Три элемента, среди которых могут быть резисторы, конденсаторы и катушки индуктивности, соединены звездой (см. рисунок).  При подключении источника переменного напряжения к выводам $1$ и $2$ цепи вольтметр переменного тока, подключенный к выводам $1$ и $3$ , показывает $80~В$. При подключении вольтметра к выводам $2$ и $3$ он показывает $45~В$. При подключении того же источника к выводам $1$ и $3$ вольтметр показывает $21~В$ между выводами $2$ и $3$ и $28~В$ между $1$ и $2$. При подключении источника к выводам $2$ и $3$ вольтметр показывает $21~В$ между $1$ и $2$ и $28~В$ между $1$ и $3$.
Определите напряжение источника.
Определите элементы цепи, соответствующие лучам звезды. Можно ли однозначно установить тип элементов цепи?
Определите отношение силы токов $I_{12}: I_{13}: I_{23}$ через источник при его подключении к выводам $1$ и $2$, $1$ и $3$, $2$ и $3$. Источник, вольтметр и все элементы цепи можно считать идеальными.
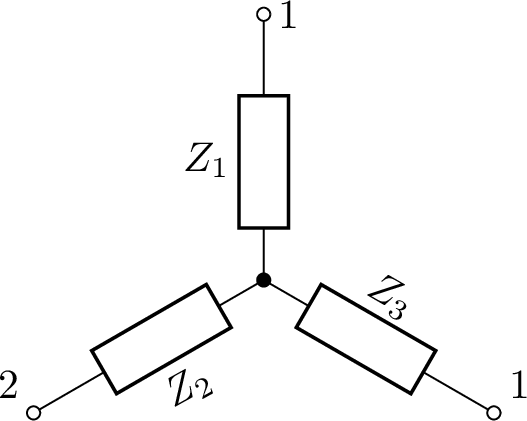
Определите напряжение источника.
Решение: При подключении к источнику переменного тока двух последовательно соединенных элементов напряжения на них складываются так же, как векторы, модуль которых равен напряжению, которое показывает вольтметр. Угол между осью абсцисс и этим вектором примем равным $0^{\circ}$ для резистора, тогда для конденсатора он будет равен $-90^{\circ}$, а для катушки индуктивности $+90^{\circ}$. Заметим, что суммарное напряжение всегда не превосходит суммы напряжений. Предположим, что один из элементов $1$ и $2$ является катушкой индуктивности, а другой - конденсатором. Тогда суммарное напряжение на них составляет $U_{12}=80~В-45~В=35~В$, что равно напряжению источника. Заметим, что $21^{2}+28^{2}=35^{2}$, значит, в силу правила сложения напряжений, элемент $3$ является резистором. При такой схеме нельзя различить, какой из элементов $1$ и $2$ является конденсатором, а какой - катушкой индуктивности. Действительно, если, сохранив импедансы, поменять элементы местами, то напряжения на выводах не изменятся. Рассмотрим все остальные случаи. Суммарное напряжение на элементах $1$ и $2$ будет определяться либо как сумма напряжений на каждом (в случае, если $1$ и $2$ - одинаковые элементы), либо как корень из суммы квадратов напряжений на каждом (в случае, если один из них резистор, а другой - конденсатор или катушка индуктивности). Тогда суммарное напряжение, равное напряжению источника, в любом случае будет больше, чем, по крайней мере, $80~В$. Однако это больше, чем сумма напряжений в случае подключения источника к выводам $1$ и $2$. Полученное противоречие показывает, что один из этих элементов является конденсатором, а другой - катушкой индуктивности. Импедансы складываются аналогично напряжениям. Отношение модулей импедансов двух элементов при последовательном соединении равно отношению напряжений на этих элементах, следовательно: $Z_{1}: Z_{3}=4: 3$ (из схемы с подключением источника к выводам $1$ и $3$), $Z_{3}: Z_{2}=4: 3$ (из схемы с подключением источника к выводам $2$ и $3$). Пусть $Z_{2}=9$, $Z_{3}=12$, $Z_{1}=16$ относительных единиц. Тогда, пользуясь правилом сложения импедансов, находим: $Z_{12}=7$, $Z_{13}=20$, $Z_{23}=15$. Отношение сил токов обратно пропорционально отношению импедансов, откуда $$ I_{12}: I_{13}: I_{23}=\frac{1}{7}: \frac{1}{20}: \frac{1}{15}=60: 21: 28. $$
Ответ:

Определите элементы цепи, соответствующие лучам звезды. Можно ли однозначно установить тип элементов цепи?
Ответ: Один из элементов $1$ и $2$ является катушкой индуктивности, а другой - конденсатором, элемент $3$ является резистором.

Определите отношение силы токов $I_{12}: I_{13}: I_{23}$ через источник при его подключении к выводам $1$ и $2$, $1$ и $3$, $2$ и $3$.
Ответ: $$ I_{12}: I_{13}: I_{23}=\frac{1}{7}: \frac{1}{20}: \frac{1}{15}=60: 21: 28 $$
Темы:
T, Электричество, Всероссийские, Переменный ток, Электрические цепи